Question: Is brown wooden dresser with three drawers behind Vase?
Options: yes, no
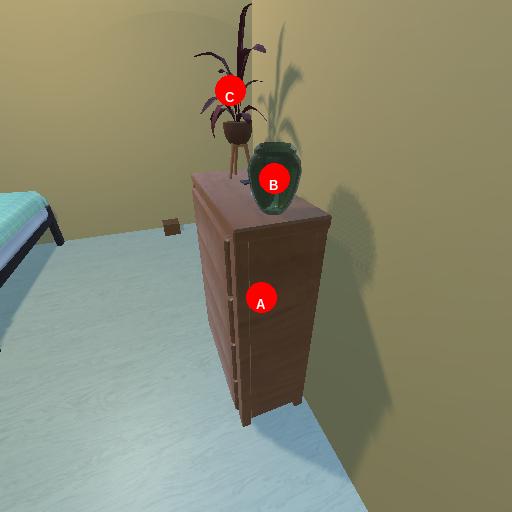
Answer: yes